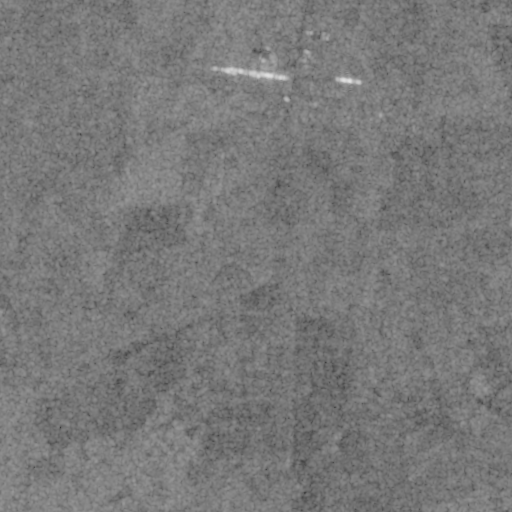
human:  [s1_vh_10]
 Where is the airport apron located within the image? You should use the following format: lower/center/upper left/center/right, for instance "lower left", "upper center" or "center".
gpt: The airport apron is located in the lower left of the image.
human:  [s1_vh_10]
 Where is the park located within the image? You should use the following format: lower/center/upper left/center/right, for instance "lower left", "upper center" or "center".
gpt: There is no park in the image.

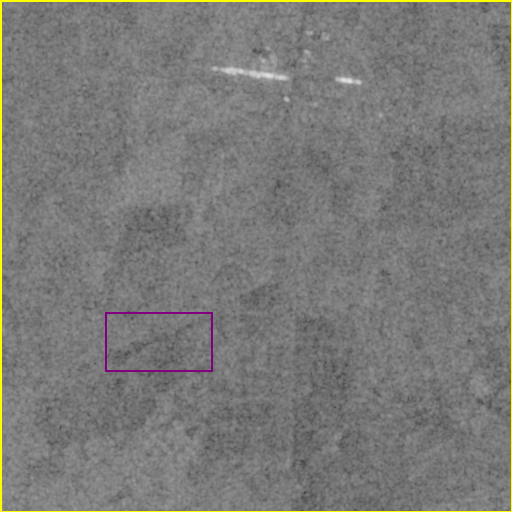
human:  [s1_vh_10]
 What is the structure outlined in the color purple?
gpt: The structure outlined in purple is an airport.
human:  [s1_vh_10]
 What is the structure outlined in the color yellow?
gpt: The structure outlined in yellow is a crop field.
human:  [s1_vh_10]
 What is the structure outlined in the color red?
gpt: There is no red outline.